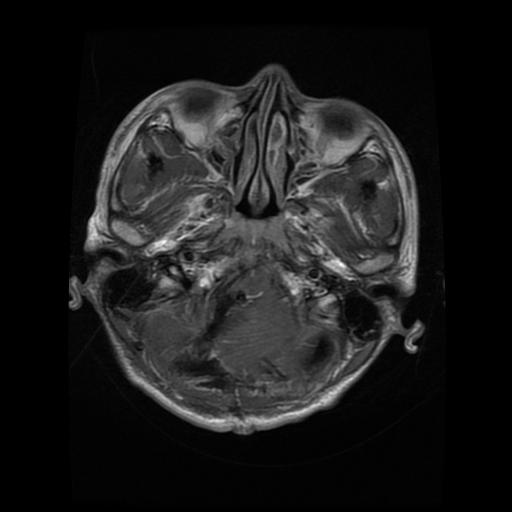
Label: glioma